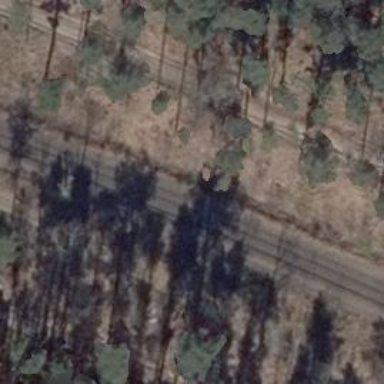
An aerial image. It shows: Light signal at railway crossing.